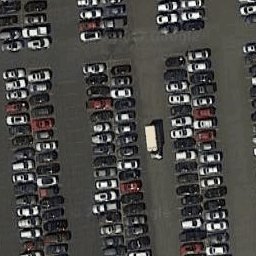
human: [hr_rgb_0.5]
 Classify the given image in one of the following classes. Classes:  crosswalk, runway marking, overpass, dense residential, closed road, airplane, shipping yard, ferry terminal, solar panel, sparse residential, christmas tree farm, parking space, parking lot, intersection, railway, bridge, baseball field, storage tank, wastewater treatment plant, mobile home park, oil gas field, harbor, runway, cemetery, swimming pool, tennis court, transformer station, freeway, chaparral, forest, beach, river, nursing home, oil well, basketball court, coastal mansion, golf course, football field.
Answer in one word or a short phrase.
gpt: parking lot